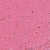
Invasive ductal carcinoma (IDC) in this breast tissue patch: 0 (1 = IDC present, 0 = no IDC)